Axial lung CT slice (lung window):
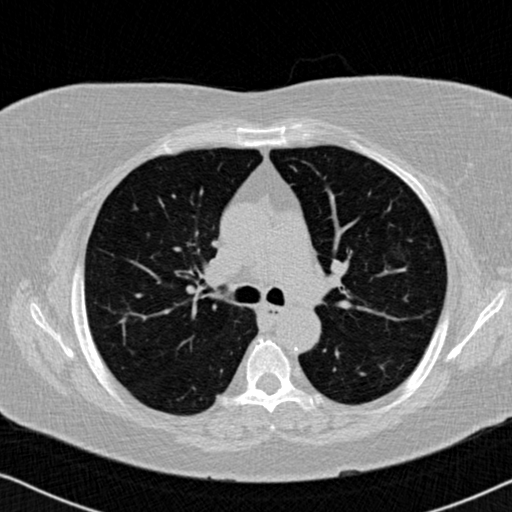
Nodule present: no